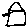
Label: house